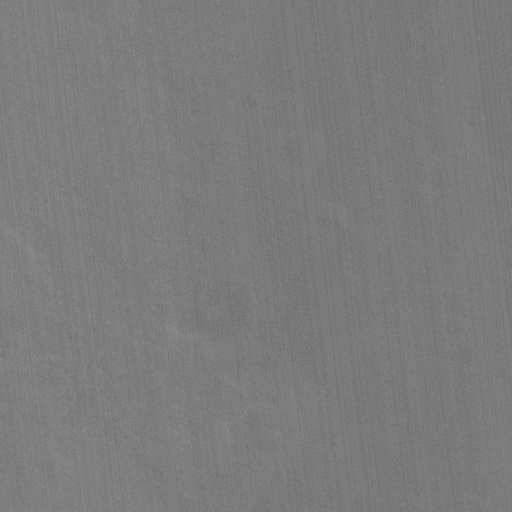
Classes present: Background